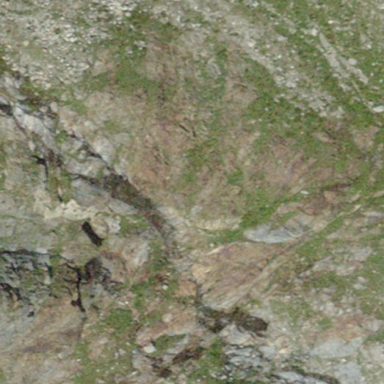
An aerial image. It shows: Landscape of bare rock.